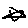
Label: star